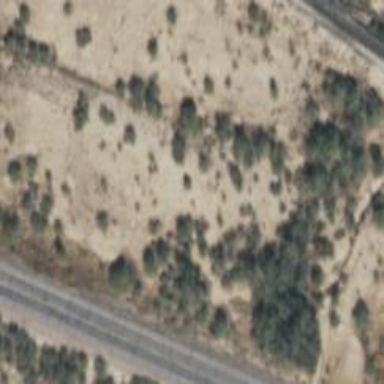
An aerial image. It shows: Abandoned road.